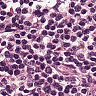
Metastatic tissue present: no